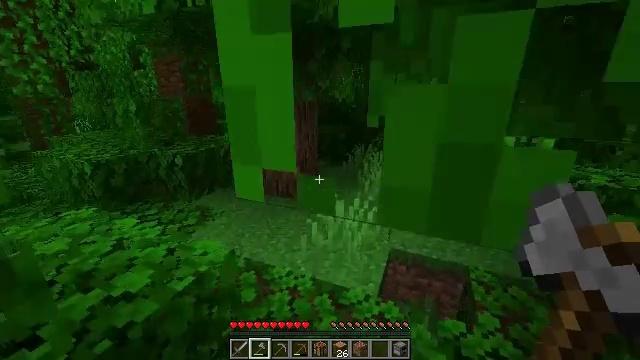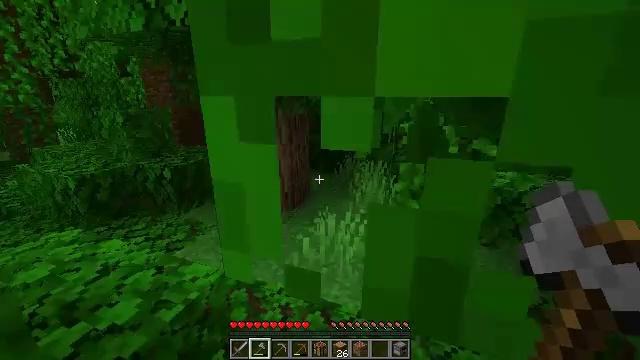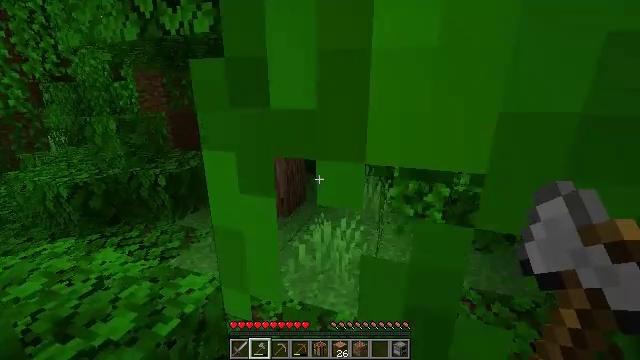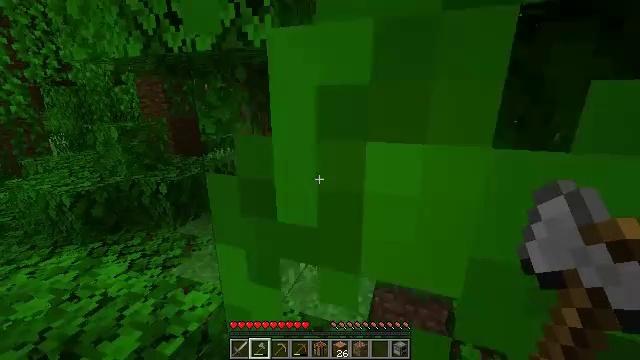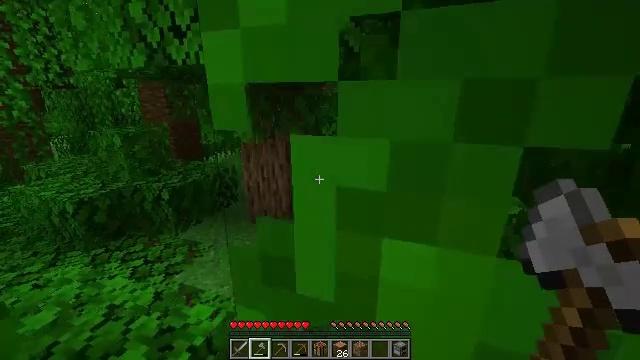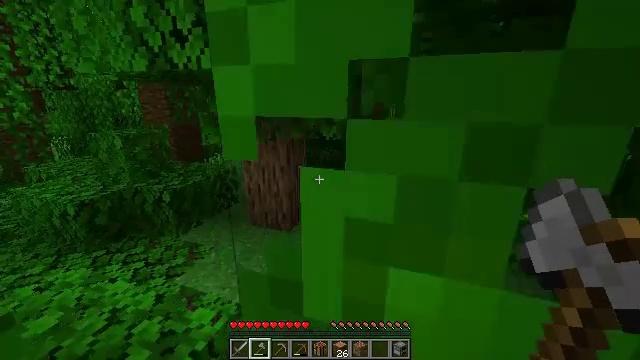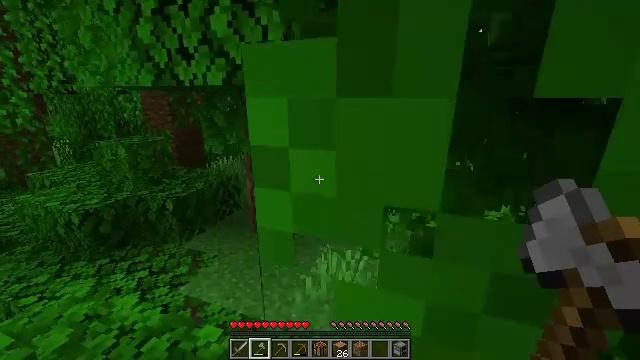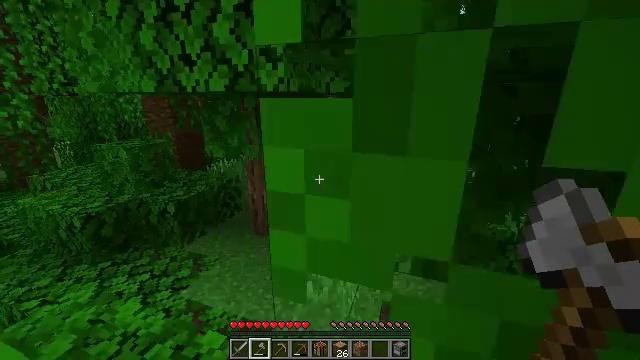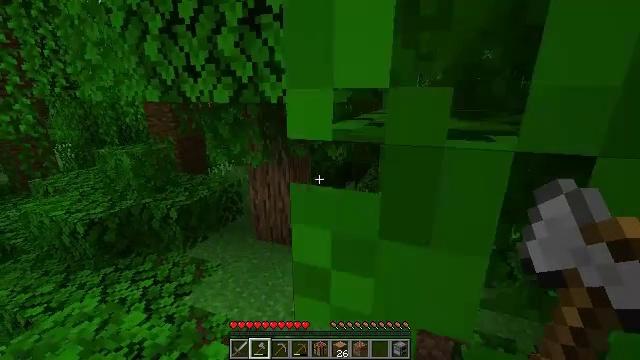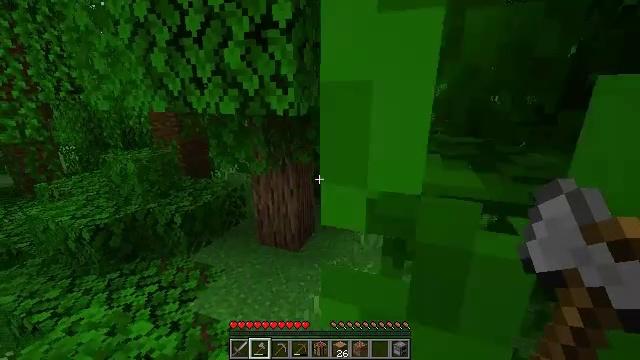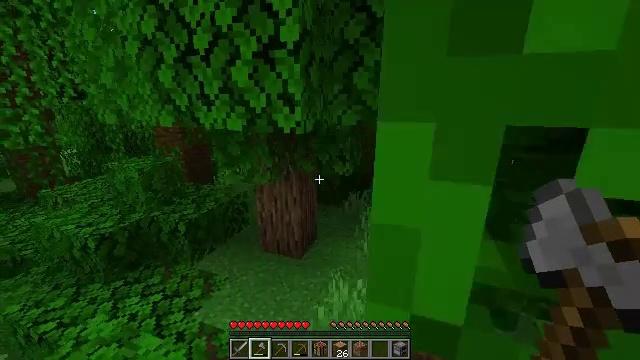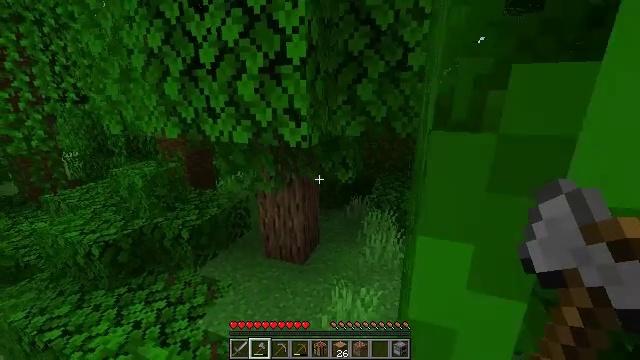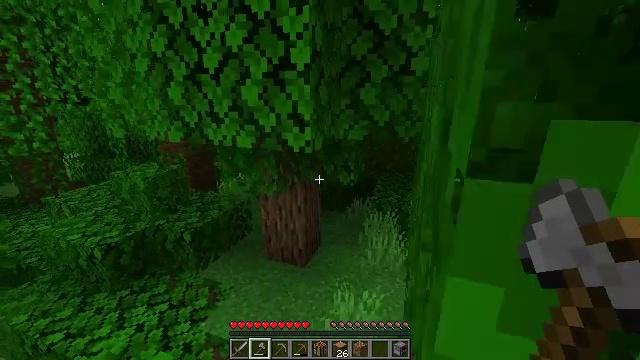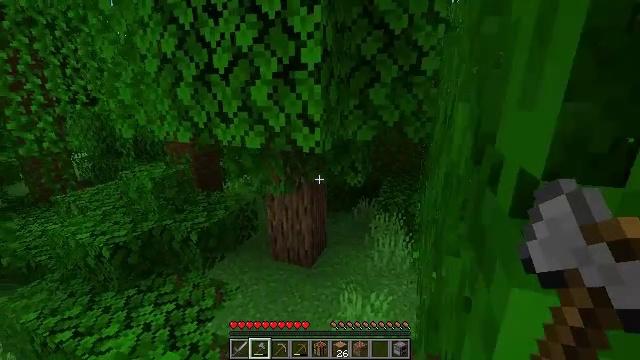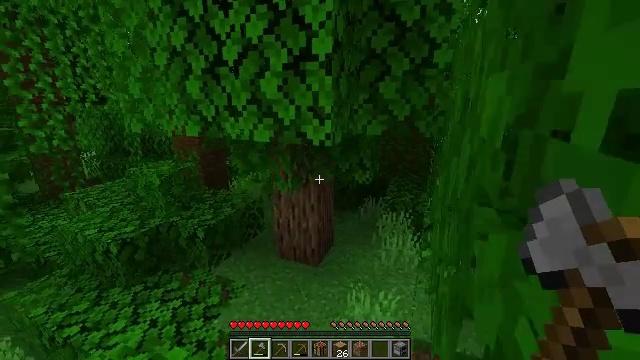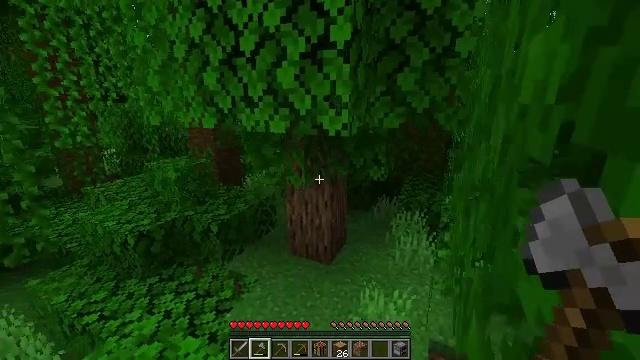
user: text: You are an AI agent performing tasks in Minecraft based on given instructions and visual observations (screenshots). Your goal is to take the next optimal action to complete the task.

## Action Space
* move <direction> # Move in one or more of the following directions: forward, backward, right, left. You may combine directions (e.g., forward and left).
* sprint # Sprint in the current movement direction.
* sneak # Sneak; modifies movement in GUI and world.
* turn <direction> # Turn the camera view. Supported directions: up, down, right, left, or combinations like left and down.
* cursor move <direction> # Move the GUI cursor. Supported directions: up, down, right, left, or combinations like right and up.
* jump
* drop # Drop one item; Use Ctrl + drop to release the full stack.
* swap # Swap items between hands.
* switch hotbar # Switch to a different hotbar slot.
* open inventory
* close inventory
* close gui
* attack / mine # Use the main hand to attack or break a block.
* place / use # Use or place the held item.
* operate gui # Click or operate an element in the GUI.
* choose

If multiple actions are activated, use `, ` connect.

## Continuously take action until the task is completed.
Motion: motion action
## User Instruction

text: Collect some bamboo.
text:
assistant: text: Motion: move forward, sprint, turn right and up
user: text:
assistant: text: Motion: move forward, sprint, turn right
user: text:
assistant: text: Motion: move forward, sprint
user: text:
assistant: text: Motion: move forward, sprint
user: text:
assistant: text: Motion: move forward, sprint
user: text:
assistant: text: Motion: move forward, sprint
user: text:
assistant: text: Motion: move forward, sprint
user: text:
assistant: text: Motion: move forward, sprint
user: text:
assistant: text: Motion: move forward, sprint
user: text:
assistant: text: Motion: move forward, sprint
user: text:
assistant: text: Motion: move forward, sprint
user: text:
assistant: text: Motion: move forward, sprint
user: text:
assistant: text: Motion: move forward, sprint
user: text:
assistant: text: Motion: move forward, sprint, turn left
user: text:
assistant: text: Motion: move forward, sprint, turn left
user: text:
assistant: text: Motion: move forward, sprint, turn left
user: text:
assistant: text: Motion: move forward, sprint, turn left
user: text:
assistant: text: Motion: move forward, sprint
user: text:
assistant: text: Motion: move forward, sprint
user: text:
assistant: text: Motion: move forward, sprint
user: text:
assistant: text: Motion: move forward, sprint
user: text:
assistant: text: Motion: move forward, sprint
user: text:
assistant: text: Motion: move forward, sprint
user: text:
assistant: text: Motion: move forward, sprint
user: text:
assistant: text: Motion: move forward, sprint
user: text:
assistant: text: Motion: move forward, sprint
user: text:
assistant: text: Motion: move forward, sprint
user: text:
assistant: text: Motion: move forward, sprint
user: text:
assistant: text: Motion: move forward, sprint
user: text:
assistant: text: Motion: move forward, sprint